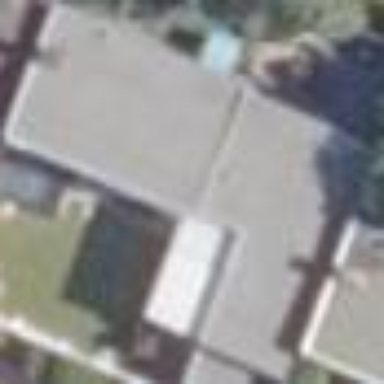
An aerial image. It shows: House with flat roof.